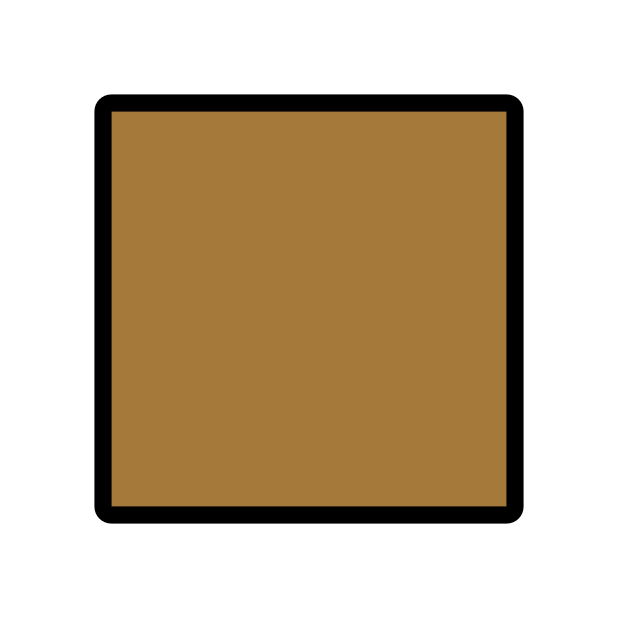
brown square